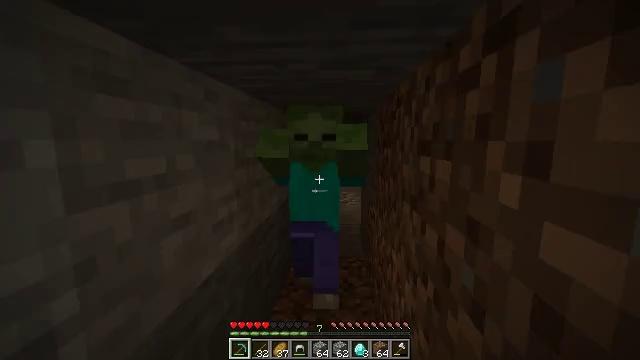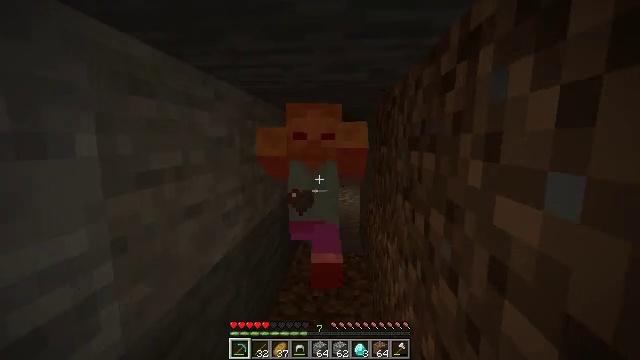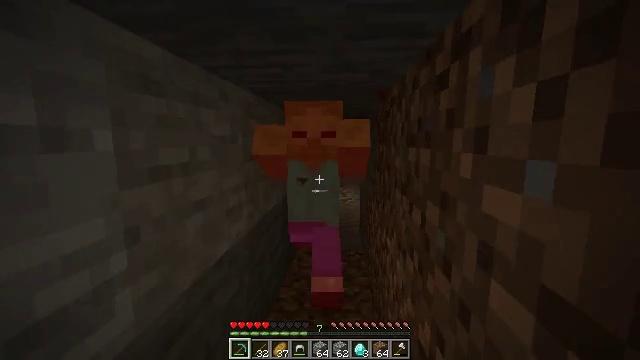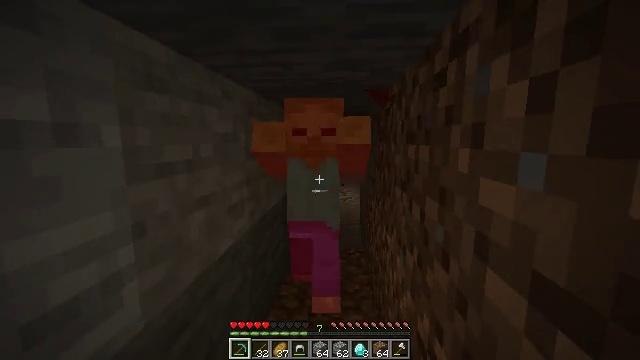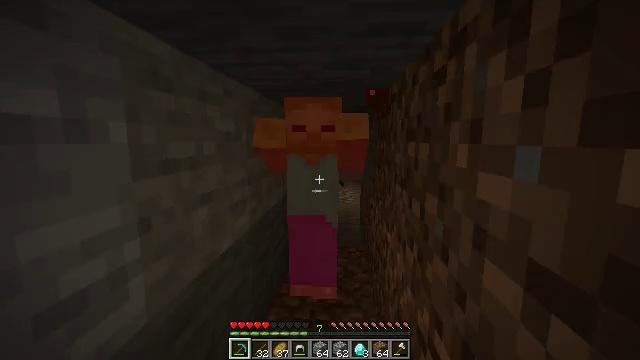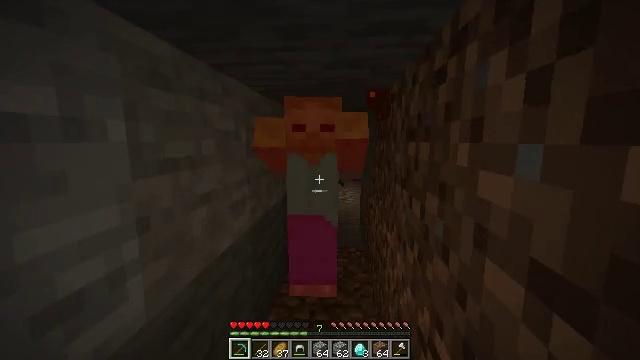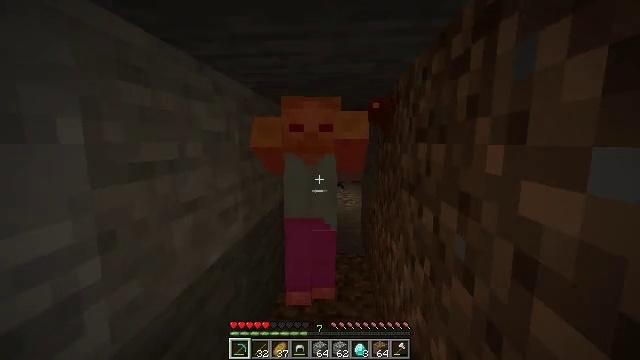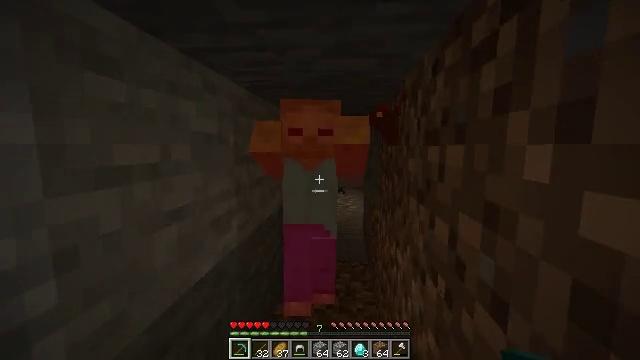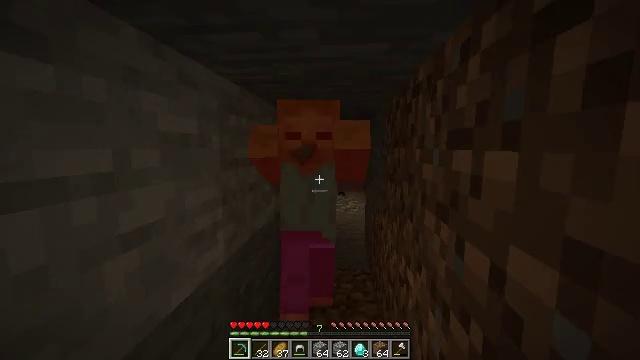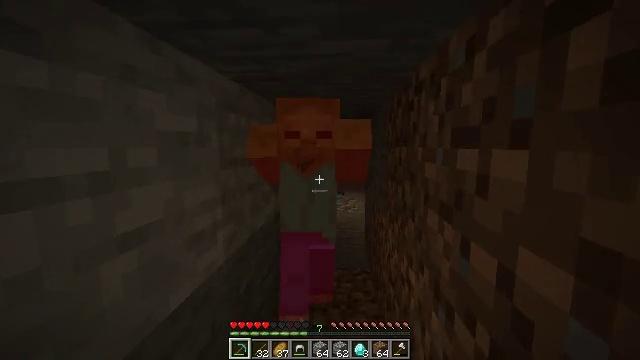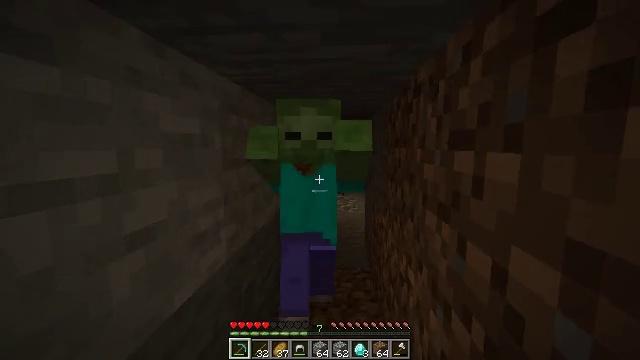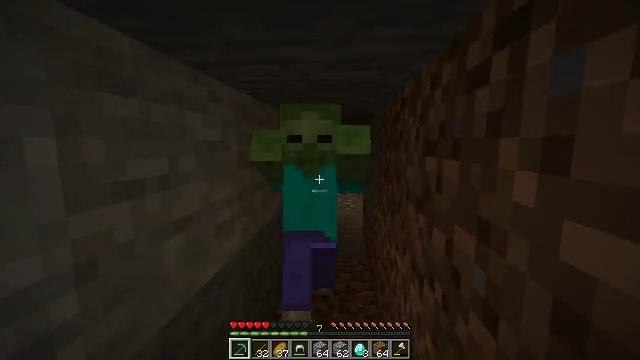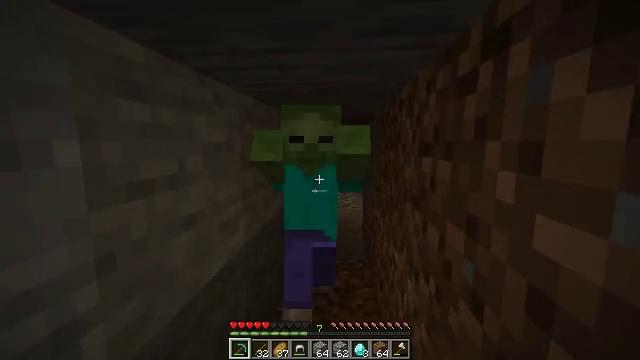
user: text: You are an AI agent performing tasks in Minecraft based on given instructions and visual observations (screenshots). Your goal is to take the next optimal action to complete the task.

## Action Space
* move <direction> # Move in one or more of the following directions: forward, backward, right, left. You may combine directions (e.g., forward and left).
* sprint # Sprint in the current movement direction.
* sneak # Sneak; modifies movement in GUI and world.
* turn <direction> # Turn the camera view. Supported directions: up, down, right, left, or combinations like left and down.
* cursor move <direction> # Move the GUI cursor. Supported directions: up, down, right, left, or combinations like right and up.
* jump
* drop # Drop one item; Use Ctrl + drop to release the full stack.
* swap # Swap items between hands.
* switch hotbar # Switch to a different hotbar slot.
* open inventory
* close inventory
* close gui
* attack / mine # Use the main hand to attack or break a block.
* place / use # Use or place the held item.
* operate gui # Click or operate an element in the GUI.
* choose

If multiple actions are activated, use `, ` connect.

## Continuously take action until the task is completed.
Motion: motion action
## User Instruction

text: Kill a zombie.
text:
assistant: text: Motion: no_op
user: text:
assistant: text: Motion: no_op
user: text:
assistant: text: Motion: no_op
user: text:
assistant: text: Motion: no_op
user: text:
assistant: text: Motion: move forward
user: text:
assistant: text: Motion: move forward
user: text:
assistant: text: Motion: move forward, turn up
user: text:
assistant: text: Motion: attack / mine
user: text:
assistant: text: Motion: move back, attack / mine
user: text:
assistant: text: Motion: move back, attack / mine
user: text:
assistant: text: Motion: move back, attack / mine
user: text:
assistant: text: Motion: move back
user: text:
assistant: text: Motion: no_op